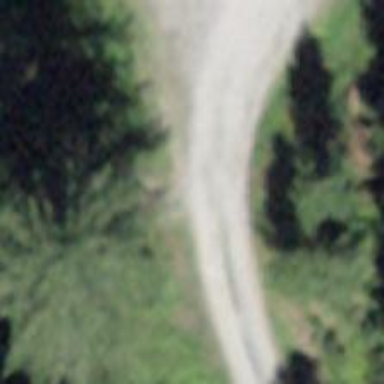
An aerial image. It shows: Ground path.